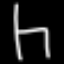
Label: chair